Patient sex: F
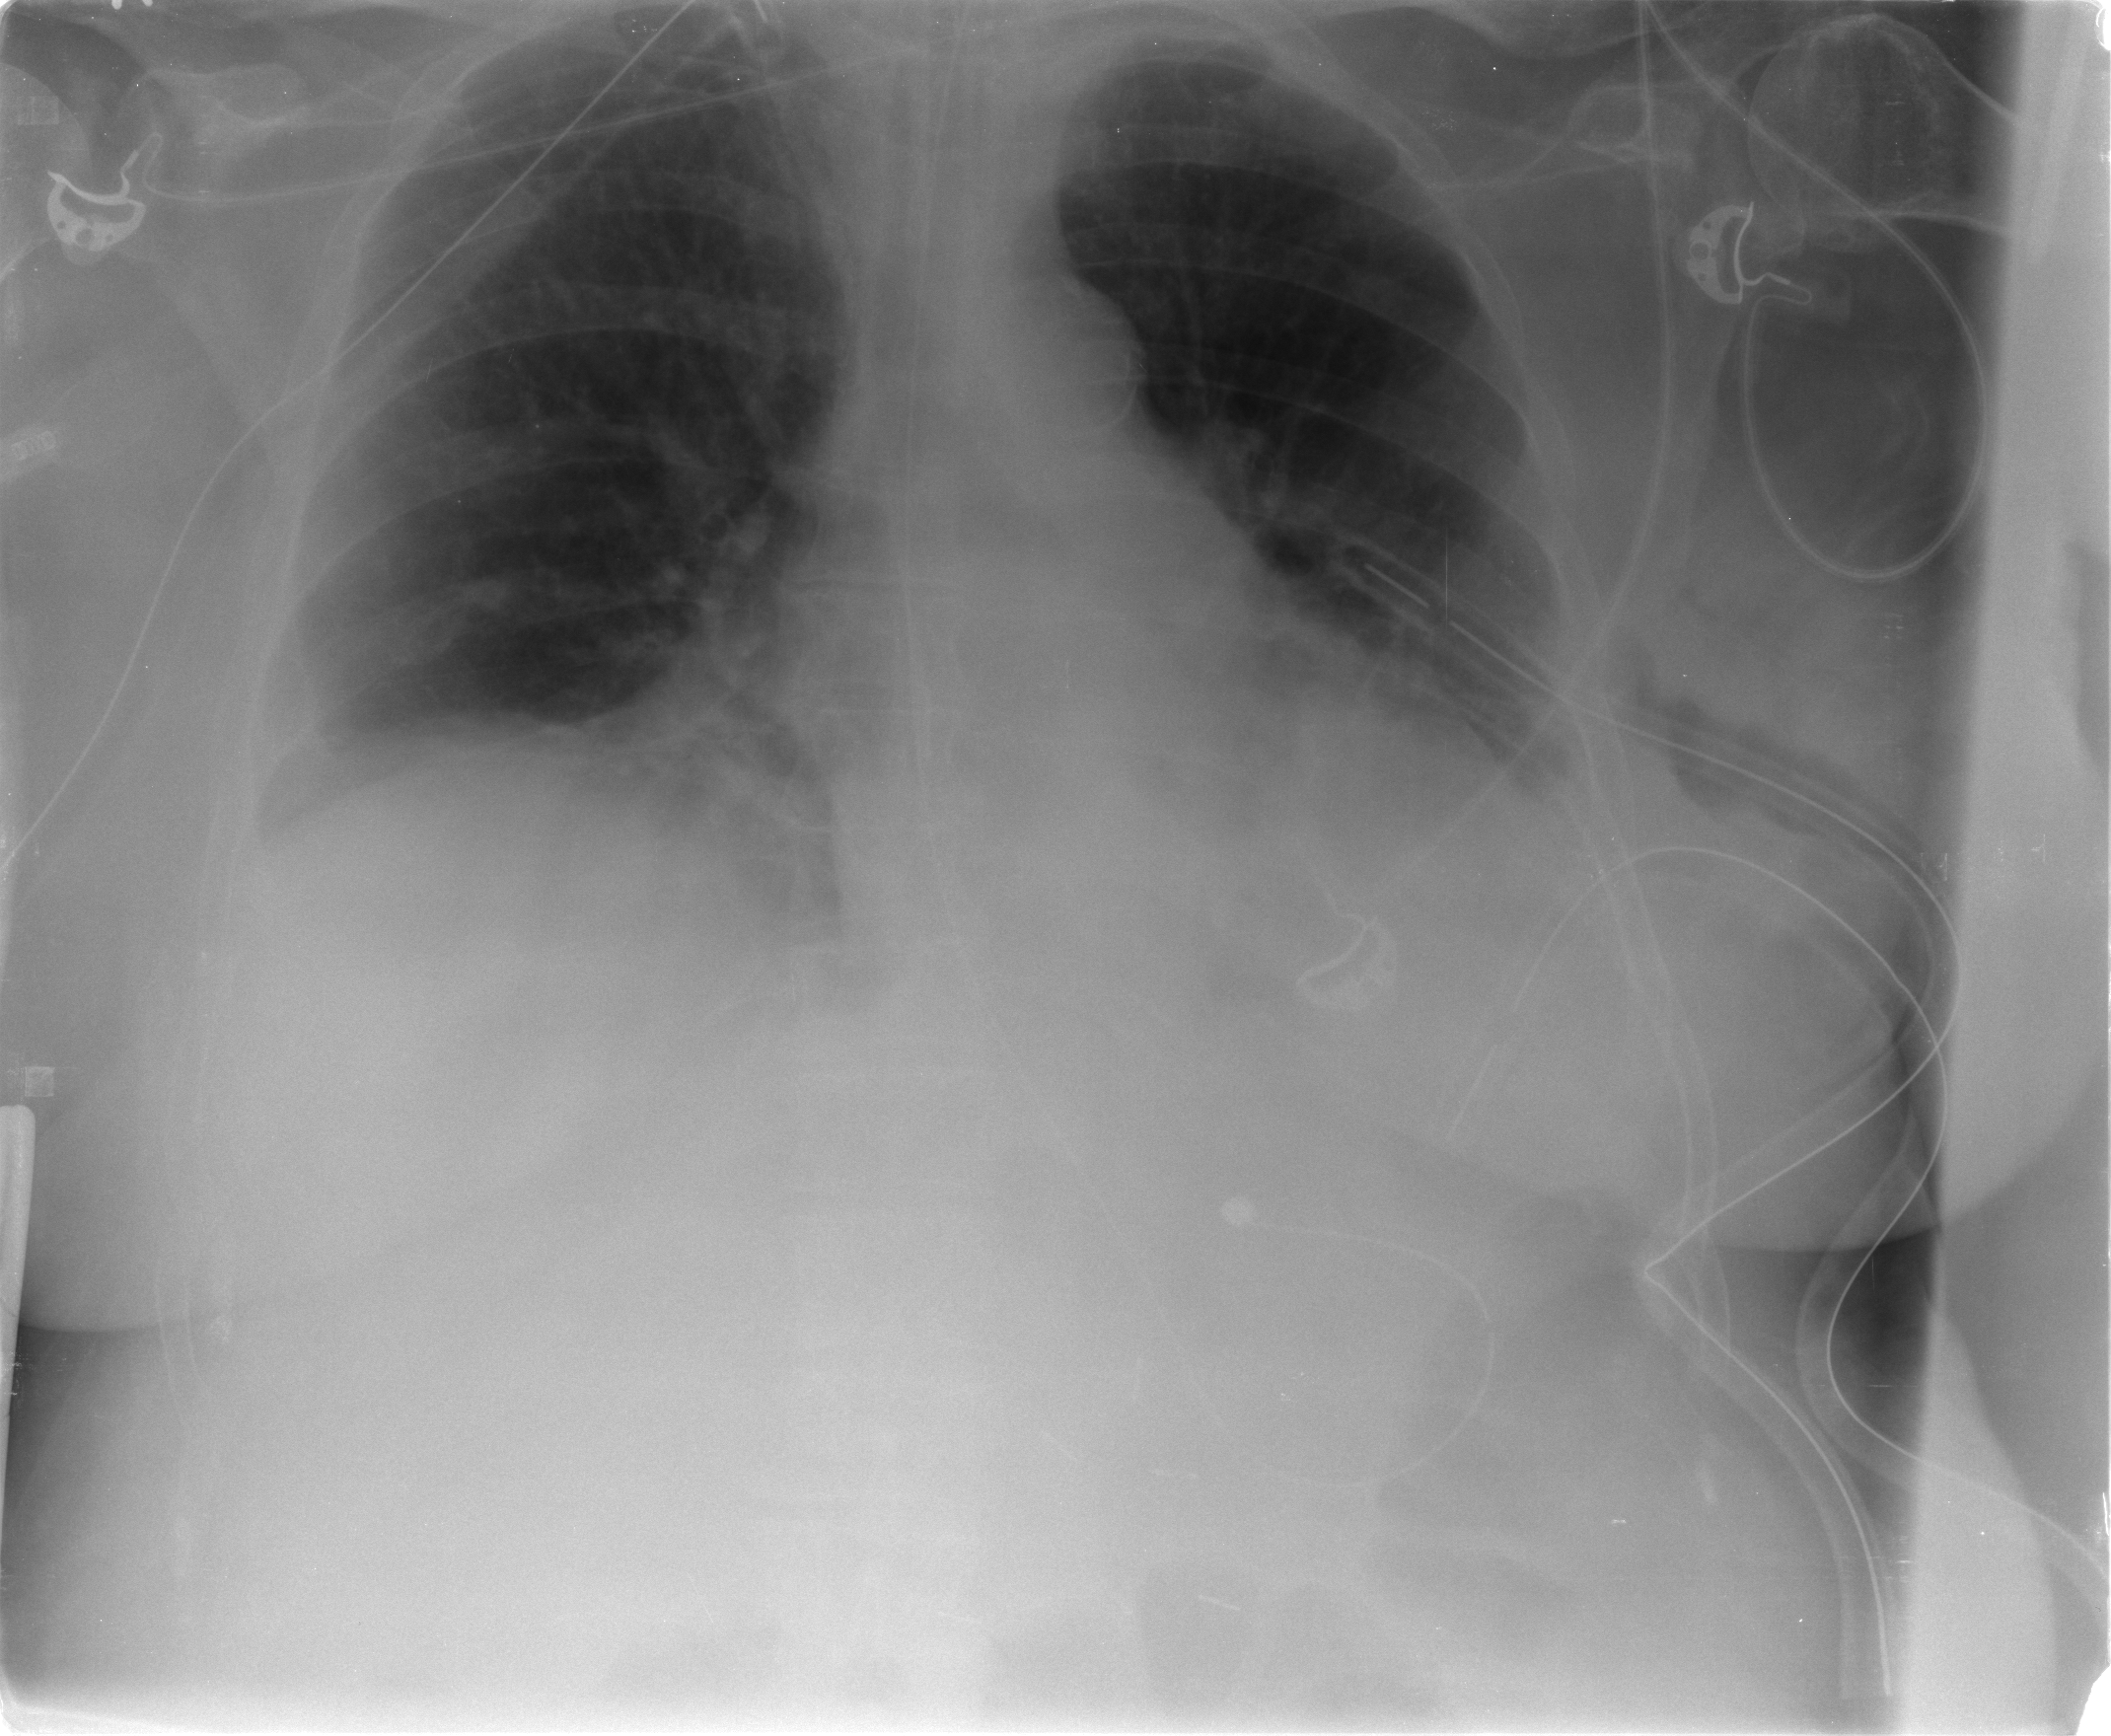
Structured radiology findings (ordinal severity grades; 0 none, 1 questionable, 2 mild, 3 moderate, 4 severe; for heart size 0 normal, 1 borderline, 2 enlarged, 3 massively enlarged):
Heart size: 2
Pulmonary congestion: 2
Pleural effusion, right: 2
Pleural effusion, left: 2
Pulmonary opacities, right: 0
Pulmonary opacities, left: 0
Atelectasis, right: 2
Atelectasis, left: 2